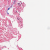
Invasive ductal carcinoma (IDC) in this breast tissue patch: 0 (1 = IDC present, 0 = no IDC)